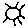
Label: sun